Question: I just setup a new project to test the libsass.
Installed Foundation, bower and grunt.
The project is running fine with grunt watch.
Then I open the project in Chrome -->DevTools.
I'm inspecting the css generated by the default app.scss,
All my style are mapped to _visibility.scss, when those stlye are actually in app.scss

My Gruntfile.js
'''
module.exports = function(grunt) {
grunt.initConfig({
pkg: grunt.file.readJSON('package.json'),
sass: {
options: {
includePaths: ['bower_components/foundation/scss'],
sourceMap: true,
debugInfo: true
},
dist: {
options: {
outputStyle: 'nested'
},
files: {
'css/app.css': 'scss/app.scss'
}
}
},
watch: {
grunt: { files: ['Gruntfile.js'] },
sass: {
files: 'scss/**/*.scss',
tasks: ['sass']
}
}
});
grunt.loadNpmTasks('grunt-sass');
grunt.loadNpmTasks('grunt-contrib-watch');
grunt.registerTask('build', ['sass']);
grunt.registerTask('default', ['build','watch']);
}
'''
Something wrong in my configuration?
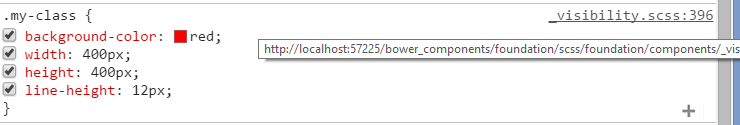
Answer: It has to do with the way your Gruntfile is configured. Under your sass options you have the 'sourceMap: true' this is mapping your compiled css back to the sass partials. If you change the to 'sourceMap: false' everything should work the way you expect it to.
'''
sass: {
options: {
includePaths: ['bower_components/foundation/scss'],
sourceMap: false,
debugInfo: true
},
'''
Hope that works for you!